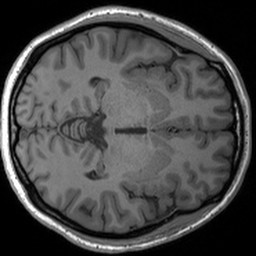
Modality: T1w
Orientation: axial
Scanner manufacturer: siemens
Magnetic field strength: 3 T
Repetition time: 1.54 s
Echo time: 0.00234 s